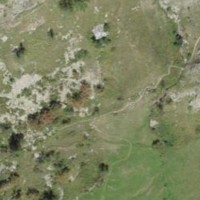
EUNIS habitat code: 23
Species observed at this site:
Cyaniris semiargus
Aporia crataegi
Parnassius apollo
Psophus stridulus
Erebia alberganus